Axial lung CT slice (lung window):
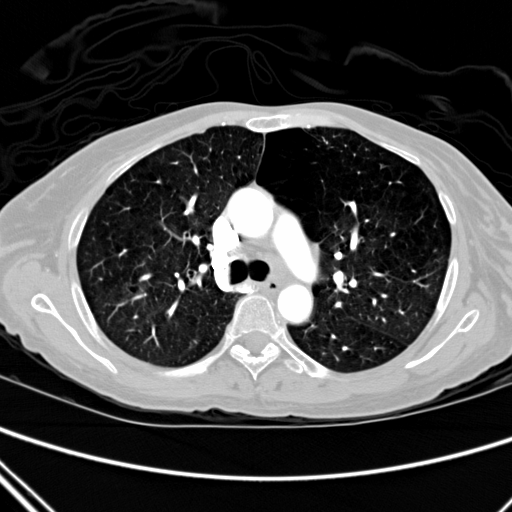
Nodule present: no